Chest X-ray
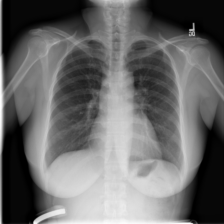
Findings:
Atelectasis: negative
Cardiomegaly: negative
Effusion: negative
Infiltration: negative
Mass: negative
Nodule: negative
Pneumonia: negative
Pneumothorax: negative
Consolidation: negative
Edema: negative
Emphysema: negative
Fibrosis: negative
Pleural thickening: negative
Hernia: negative